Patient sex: F
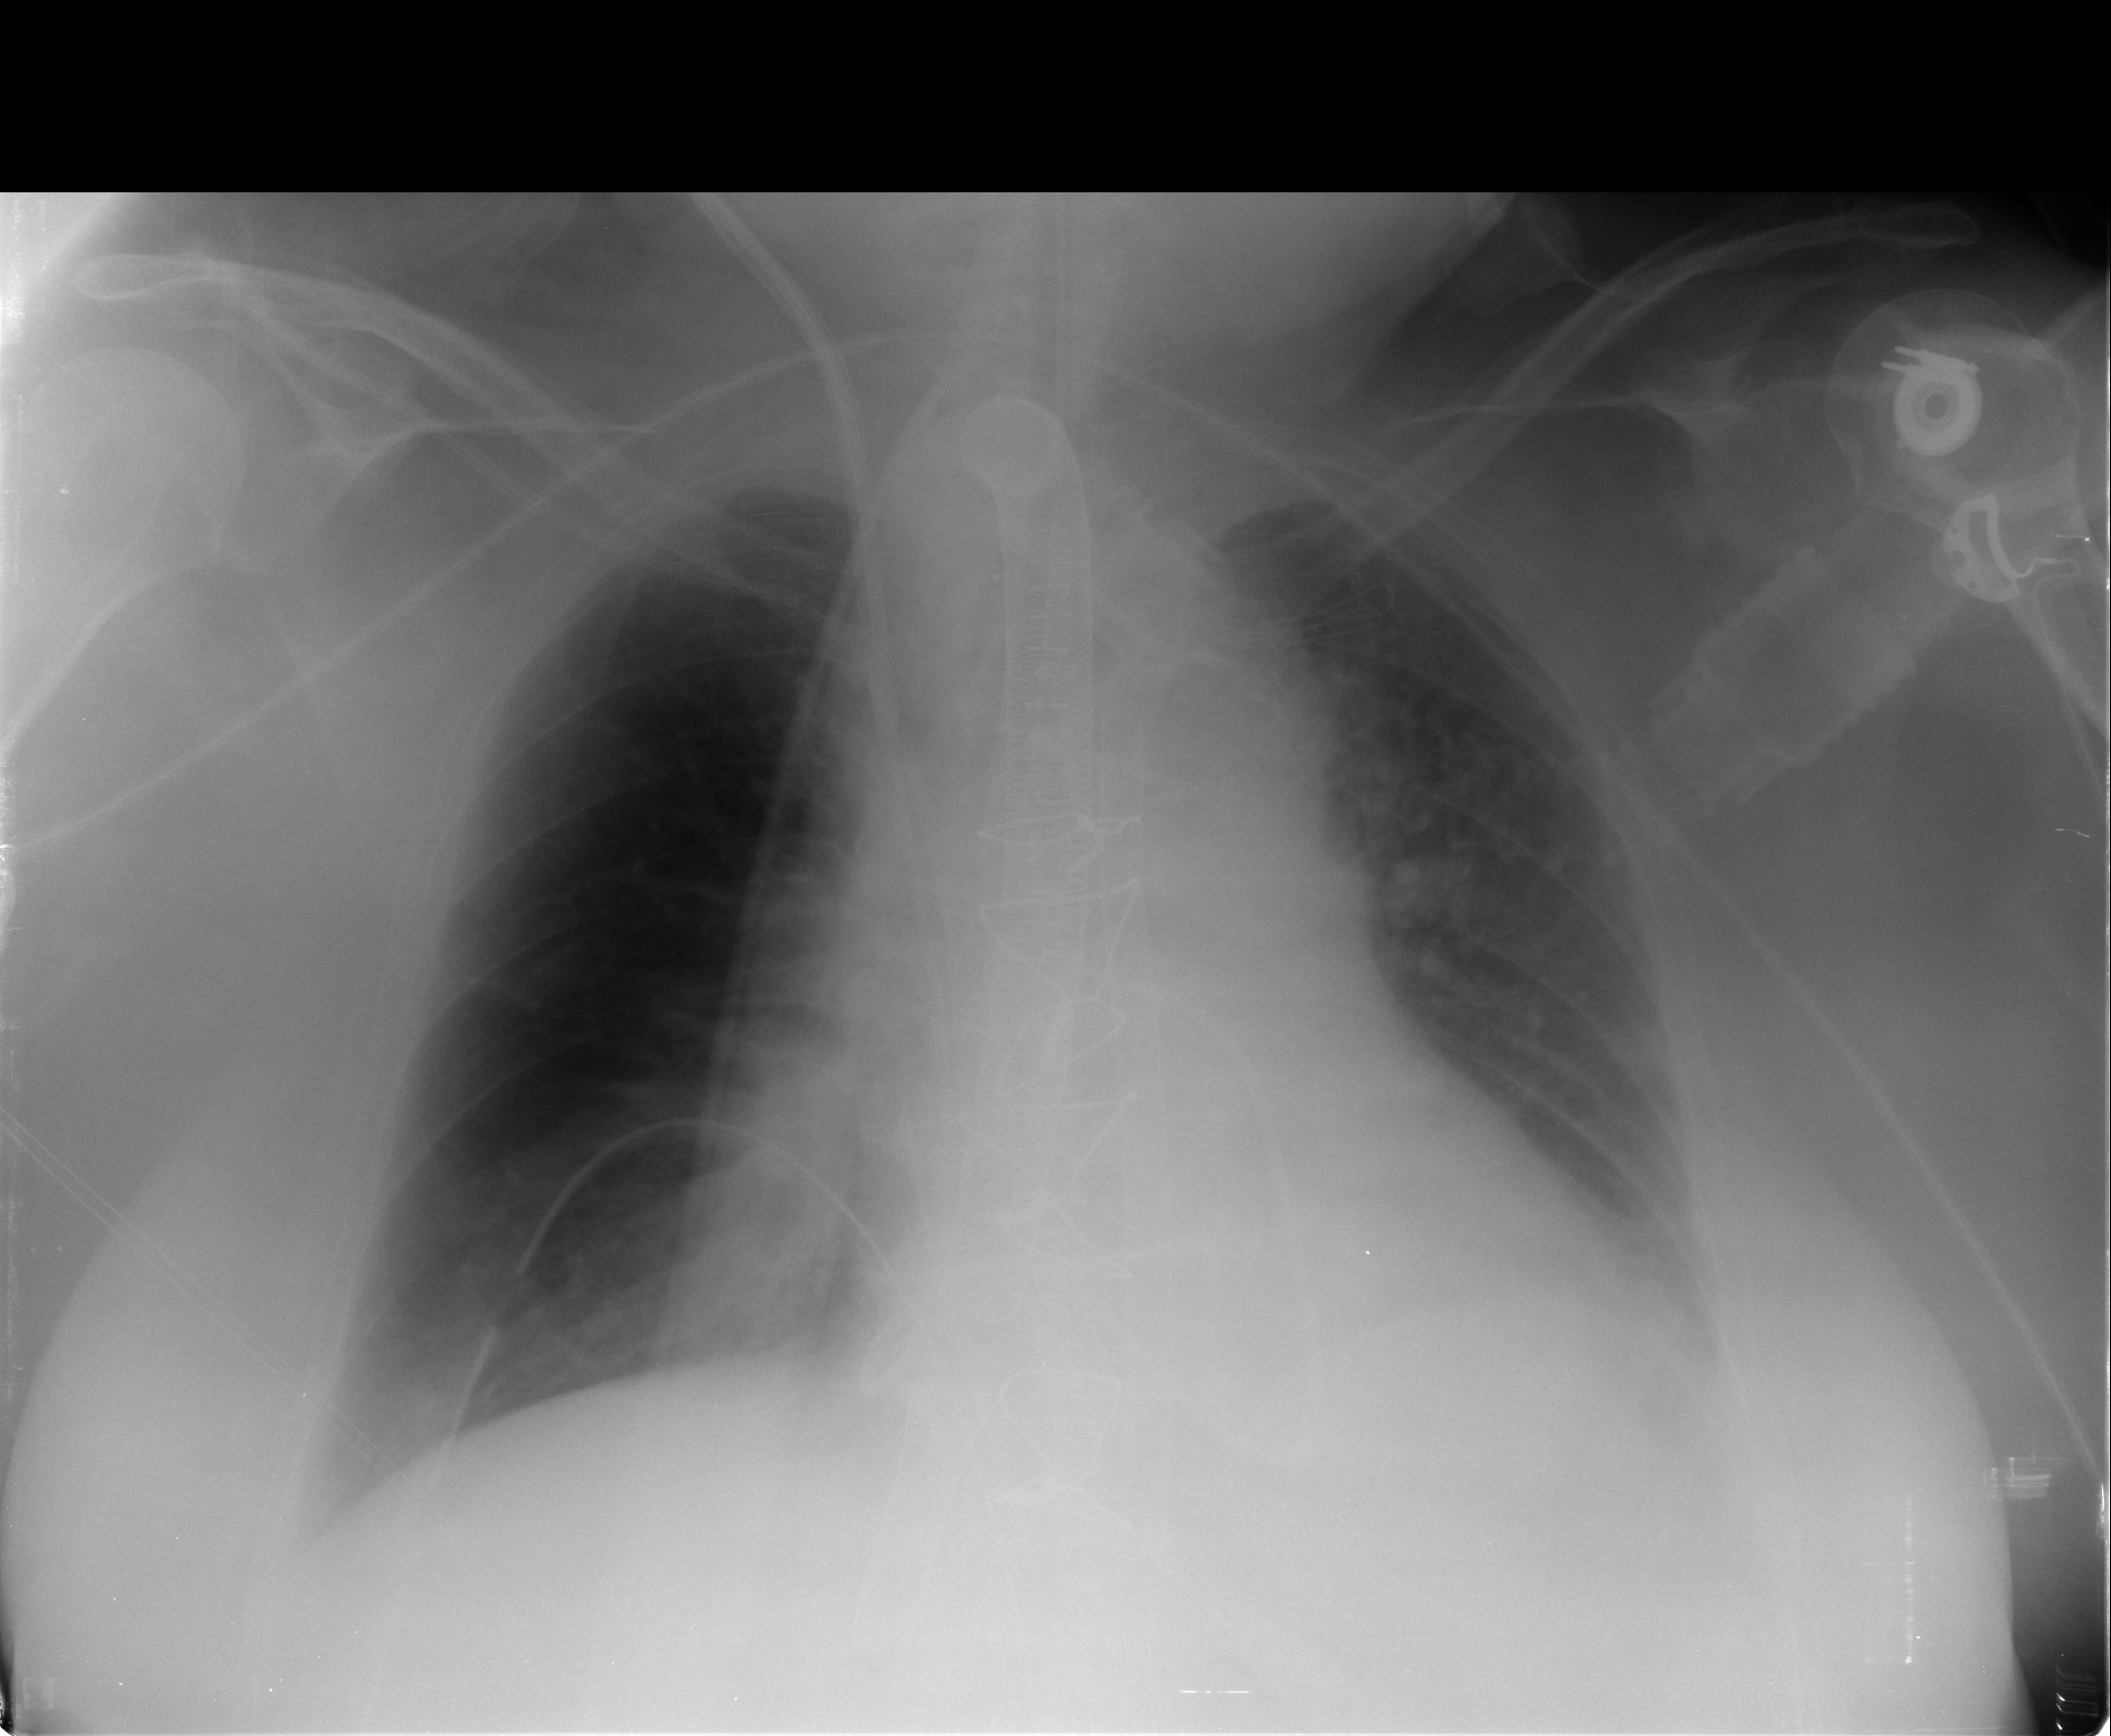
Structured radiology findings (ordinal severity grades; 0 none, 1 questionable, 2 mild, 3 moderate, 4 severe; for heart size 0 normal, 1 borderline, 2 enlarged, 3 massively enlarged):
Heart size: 2
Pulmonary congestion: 0
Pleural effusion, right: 0
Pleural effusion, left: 2
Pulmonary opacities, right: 2
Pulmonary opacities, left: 0
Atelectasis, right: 2
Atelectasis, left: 2